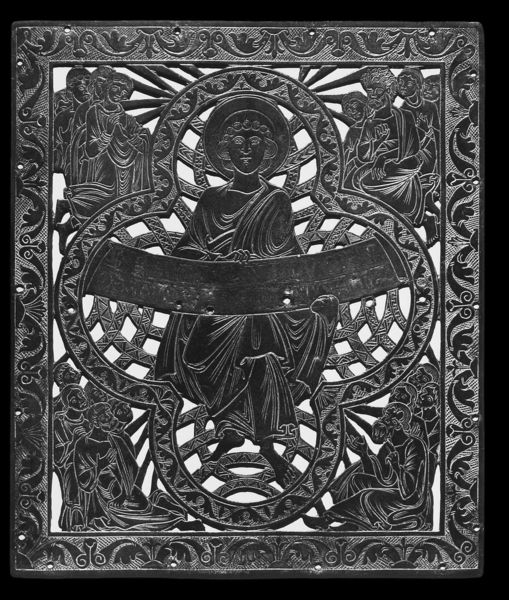
Titel: Barbarossaleuchter
Institution: Aachen, Domschatz
Schlagwörter: umhang, menschen, blüte, blüten, leute, ornament, band, falten, rahmen, silber, gitter, gotik, locken, engel, relief, schrift, zuschauer, monochrom, floral, ornamente, verzierung, metall, faltenwurf, foto, eisen, kreuz, religion, beten, zwickel, buchdeckel, schnörkel, heiligenschein, jesus, heiliger, schriftrolle, heilige, anbeten, jünger, anbetung, ikone, verkündigung, apostel, irisch, recheck, byzantinischer stil